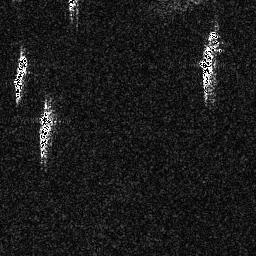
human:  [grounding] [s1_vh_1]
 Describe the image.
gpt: In the satellite image, there is  <ref>2 medium ship </ref> <box>[[14, 41, 21, 61, 0], [4, 20, 10, 39, 0]]</box> located at left,  <ref>1 medium ship </ref> <box>[[78, 10, 85, 38, 0]]</box> located at top right.